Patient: sex M, age 73
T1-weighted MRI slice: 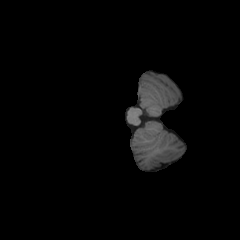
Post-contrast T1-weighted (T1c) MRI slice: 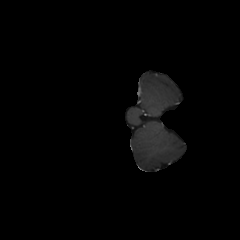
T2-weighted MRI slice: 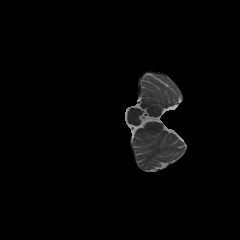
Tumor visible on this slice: no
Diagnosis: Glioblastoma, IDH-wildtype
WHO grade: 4